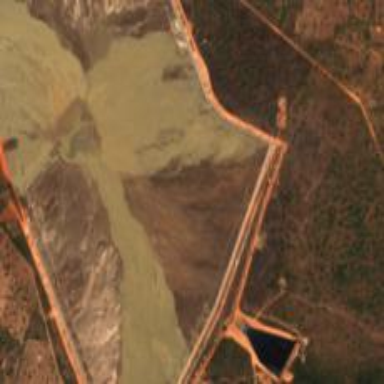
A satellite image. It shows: Tailings reservoir.